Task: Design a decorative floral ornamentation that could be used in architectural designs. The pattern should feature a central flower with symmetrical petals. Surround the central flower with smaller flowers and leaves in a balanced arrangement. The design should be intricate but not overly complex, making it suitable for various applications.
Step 1479:
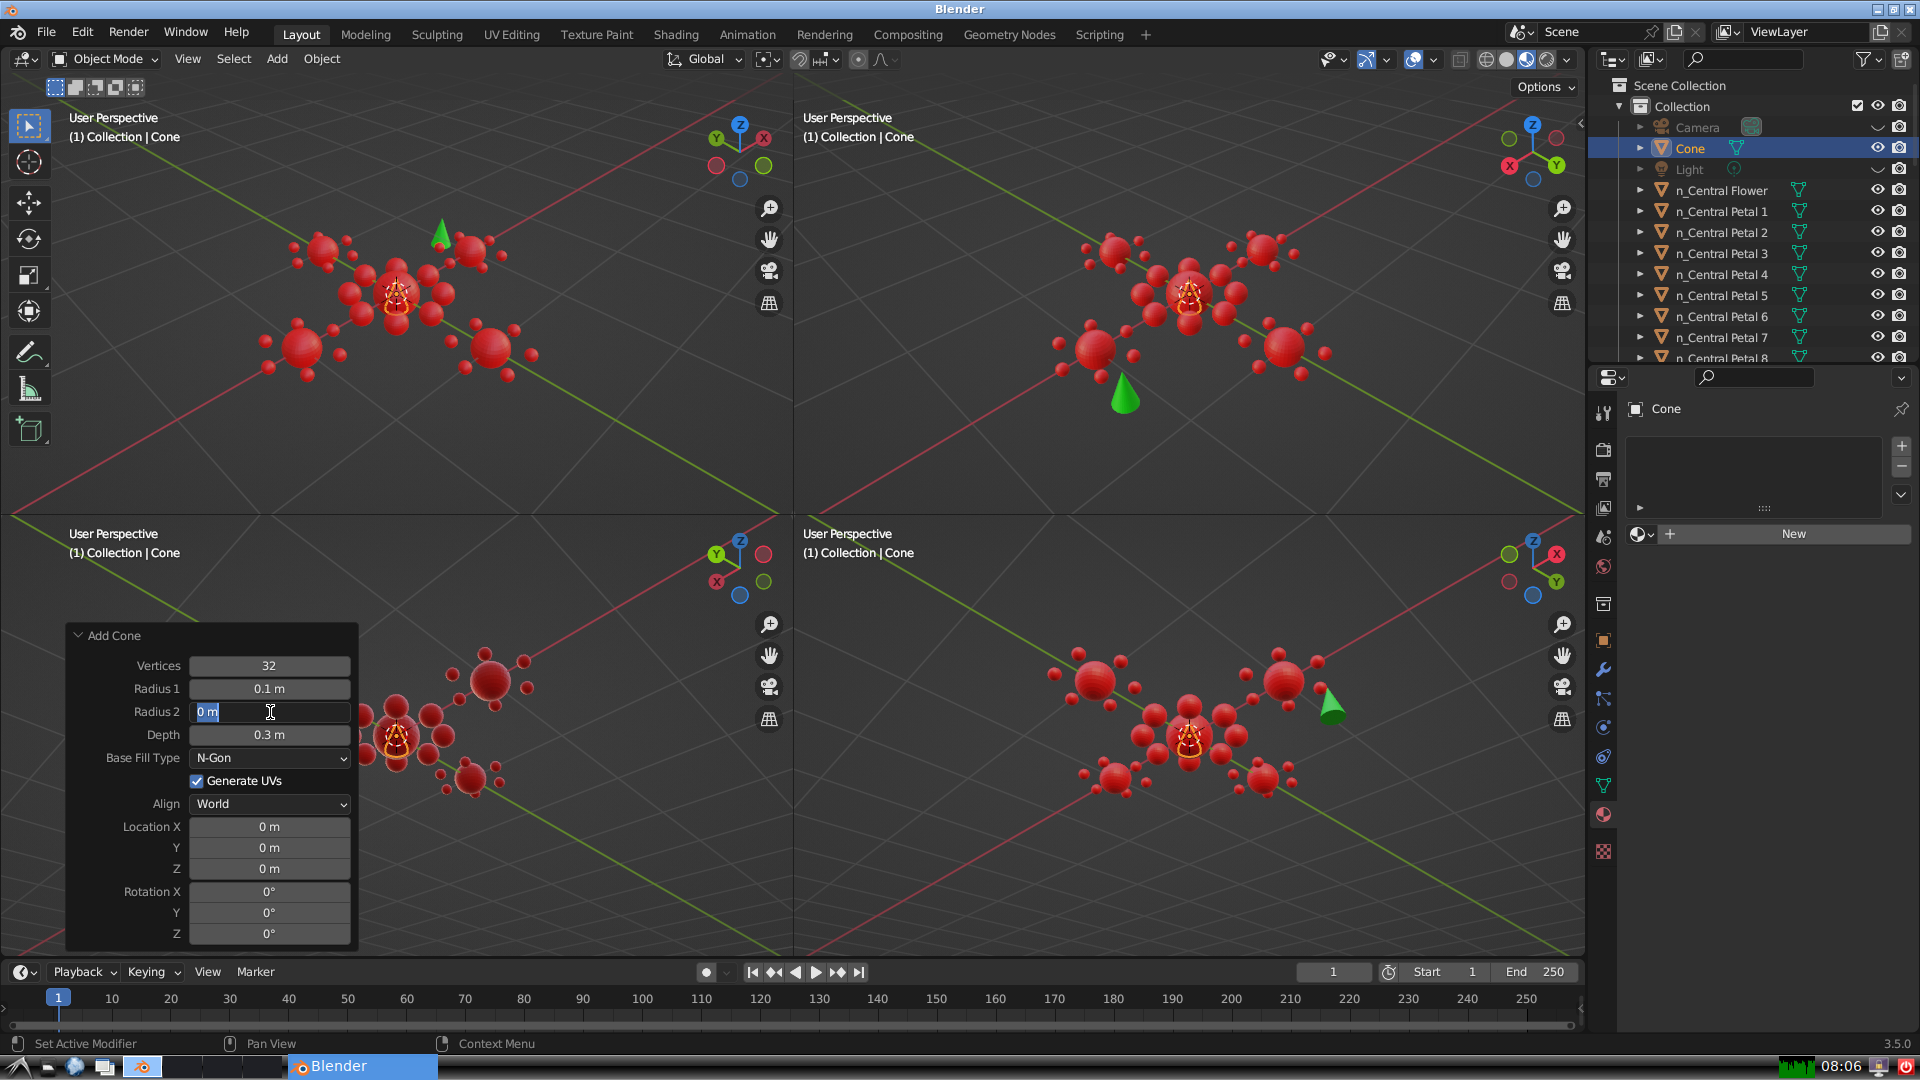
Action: input_text: 0.0